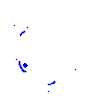
Particle: proton